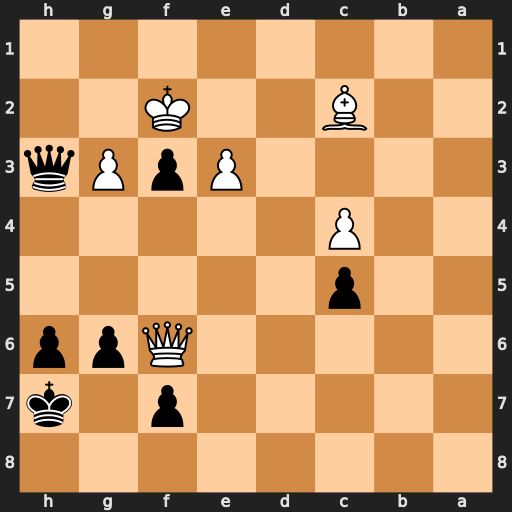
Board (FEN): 8/5p1k/5Qpp/2p5/2P5/4PpPq/2B2K2/8
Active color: b
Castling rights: -
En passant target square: -
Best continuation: Qg2+ Ke1 Qe2#